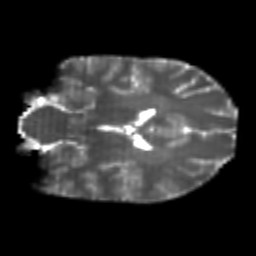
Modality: T2w
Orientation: coronal
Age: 20
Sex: female
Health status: healthy
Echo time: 0.074 s